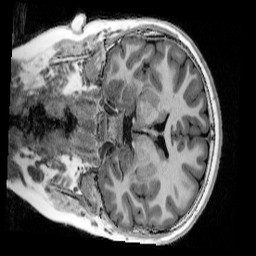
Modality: UNIT1_denoised
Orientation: coronal
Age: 11
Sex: male
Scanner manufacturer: siemens
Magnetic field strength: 3 T
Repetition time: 4 s
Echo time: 0.00303 s